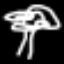
Label: palm tree